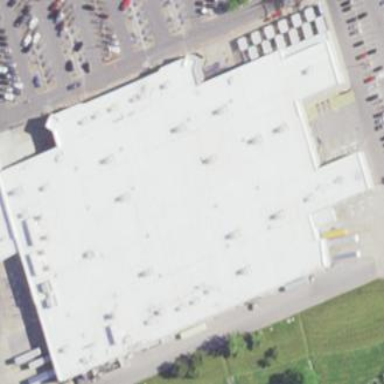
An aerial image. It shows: Retail building housing supermarket.